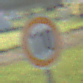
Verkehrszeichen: Geschwindigkeit110
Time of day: SunriseSunset
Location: Outdoor (Special)
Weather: Clear
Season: NotSpecified
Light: Natural